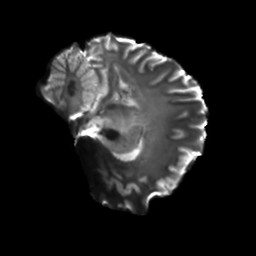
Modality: T2w
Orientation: sagittal
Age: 23
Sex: female
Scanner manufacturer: siemens
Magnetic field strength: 6.98 T
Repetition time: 7.776 s
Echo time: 0.076 s